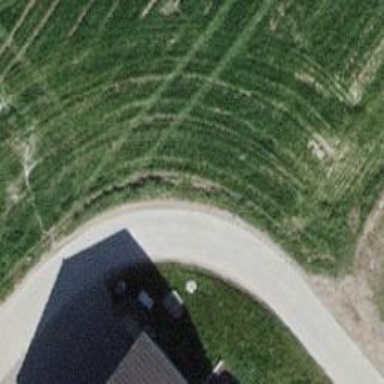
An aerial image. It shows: Driveway.